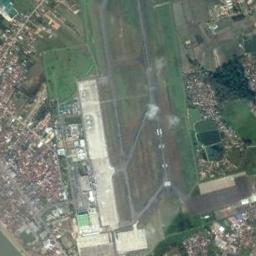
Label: airport